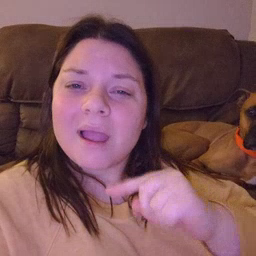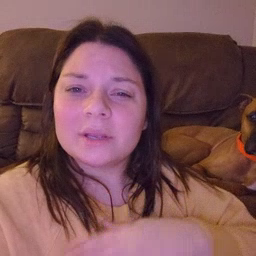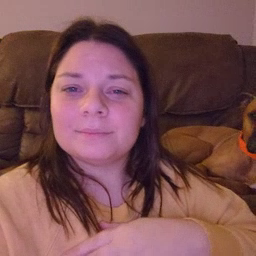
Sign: owie